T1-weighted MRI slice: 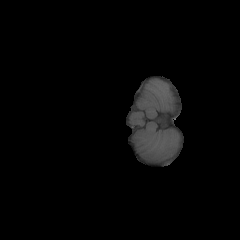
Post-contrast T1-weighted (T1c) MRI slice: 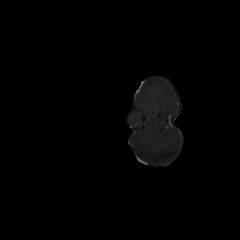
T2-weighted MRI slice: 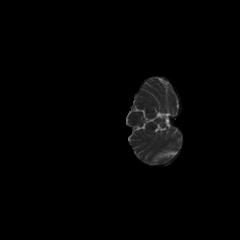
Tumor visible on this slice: no